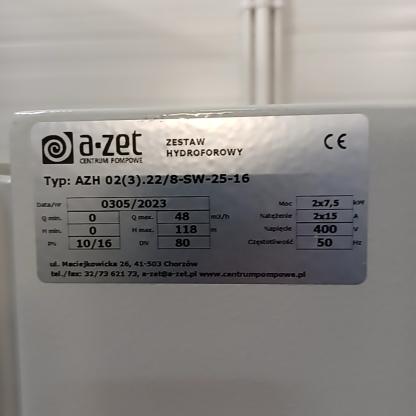
Klasa: tabliczka-znamionowa